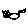
Label: cat